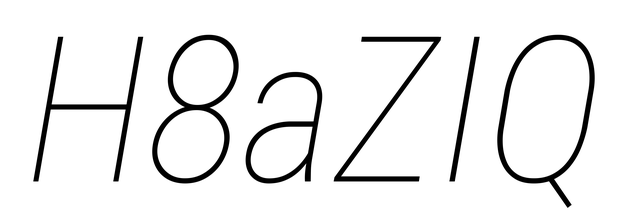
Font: Roboto-Italic_Condensed_Thin_Italic